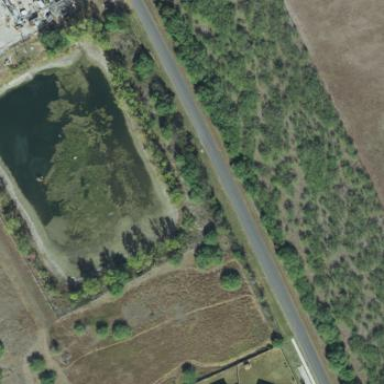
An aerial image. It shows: Pond with natural water.